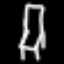
Label: chair